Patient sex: M
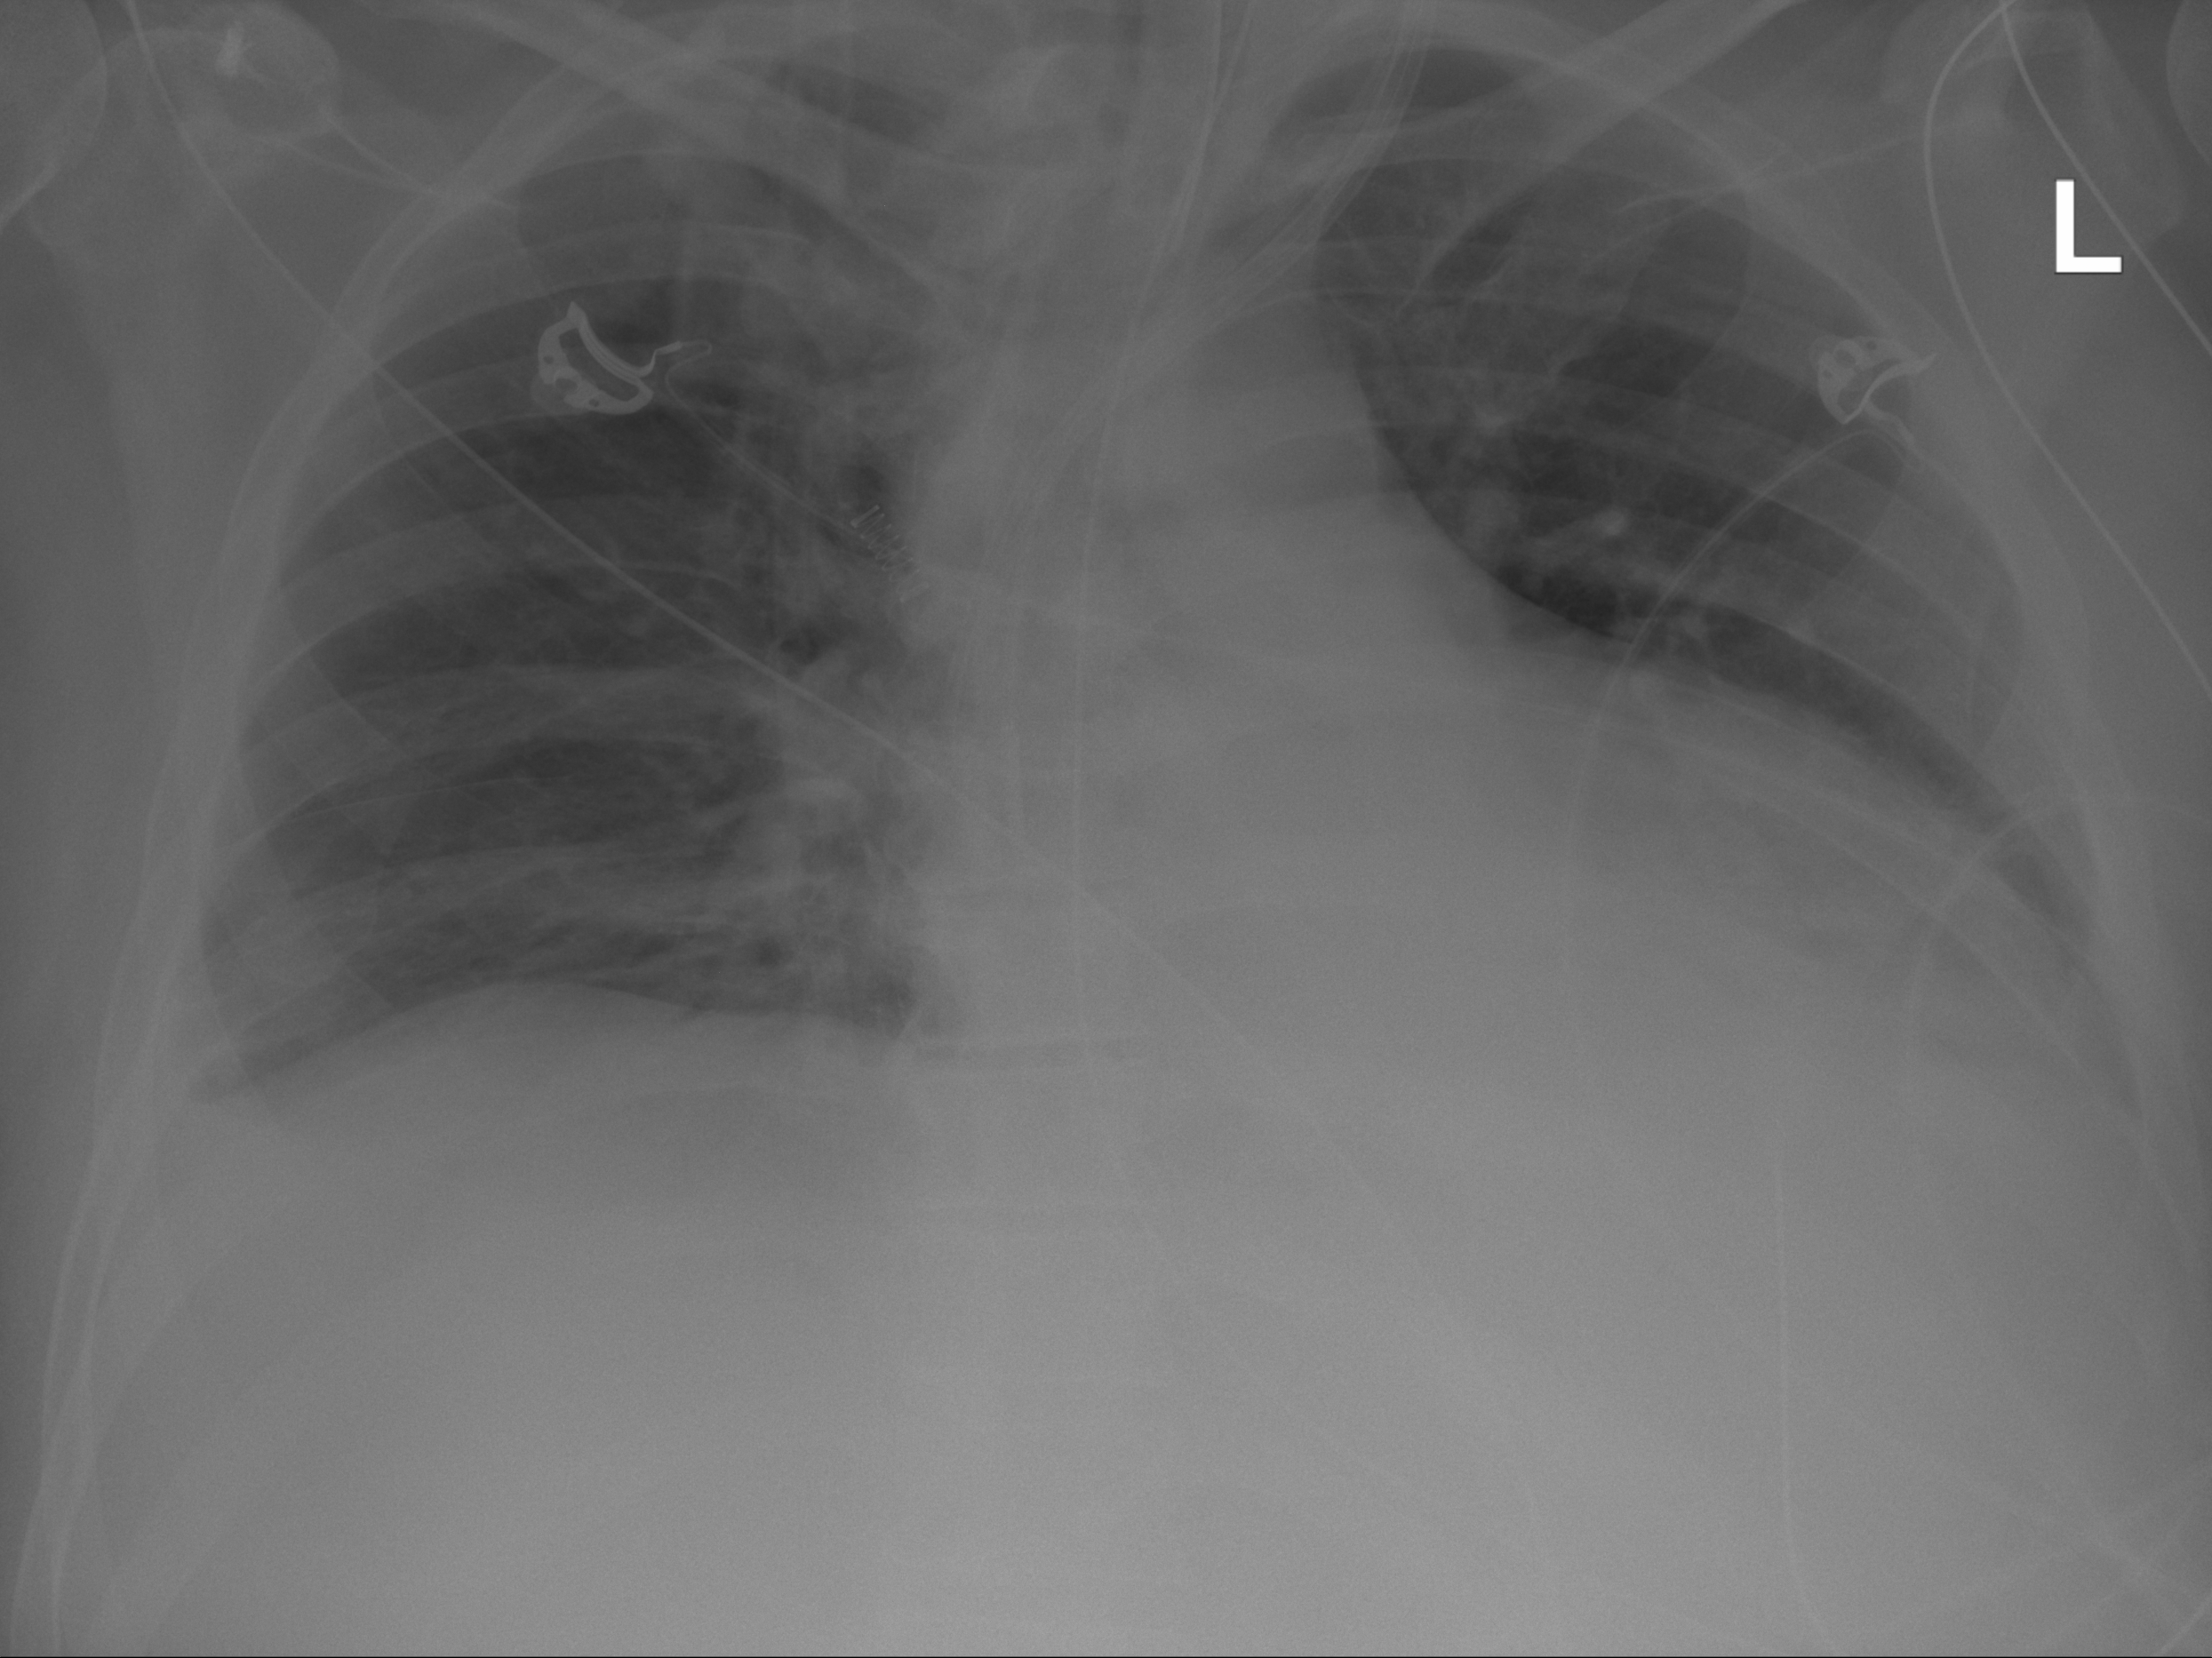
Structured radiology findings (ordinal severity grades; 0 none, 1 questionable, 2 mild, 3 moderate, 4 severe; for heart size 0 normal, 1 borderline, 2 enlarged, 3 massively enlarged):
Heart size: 2
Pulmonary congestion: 0
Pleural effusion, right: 2
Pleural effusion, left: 0
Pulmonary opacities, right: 0
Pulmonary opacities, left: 0
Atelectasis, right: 2
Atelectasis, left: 2